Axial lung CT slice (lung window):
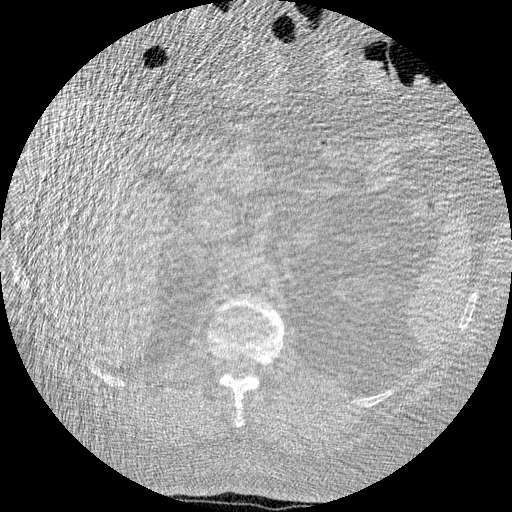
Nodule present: no